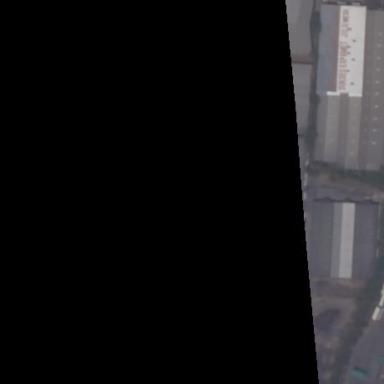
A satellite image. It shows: Industrial area with warehouse.